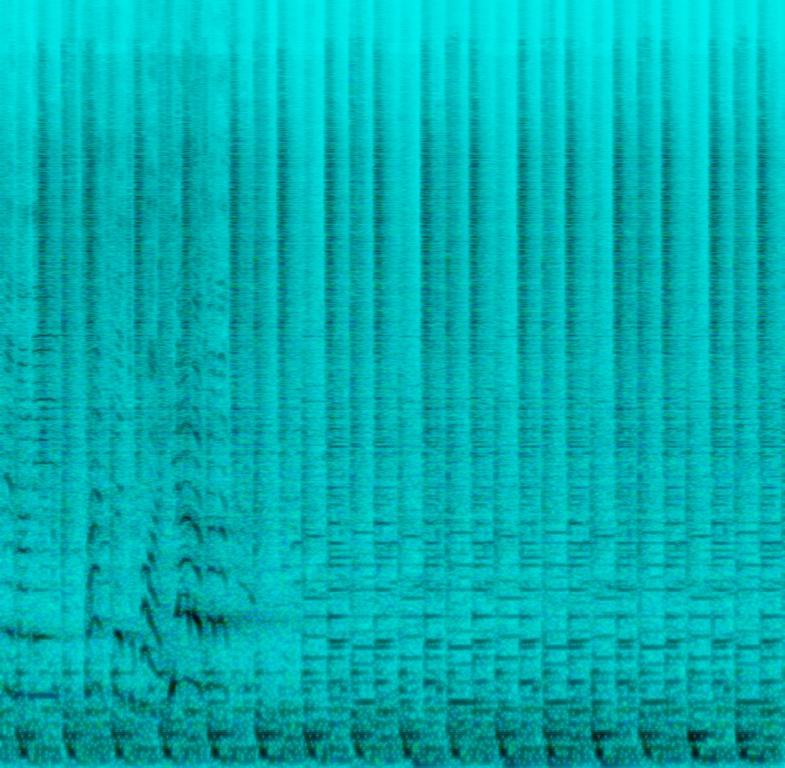
A male singer sings this groovy bop tune. The song is medium tempo with a groovy double bass playing, piano accompaniment, trumpet playing percussively and brush drumming rhythm. The song is entertaining and exciting. The song is a jazz dance tune with an electronica twist.